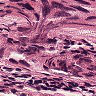
Metastatic tissue present: yes